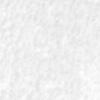
Label: no_change